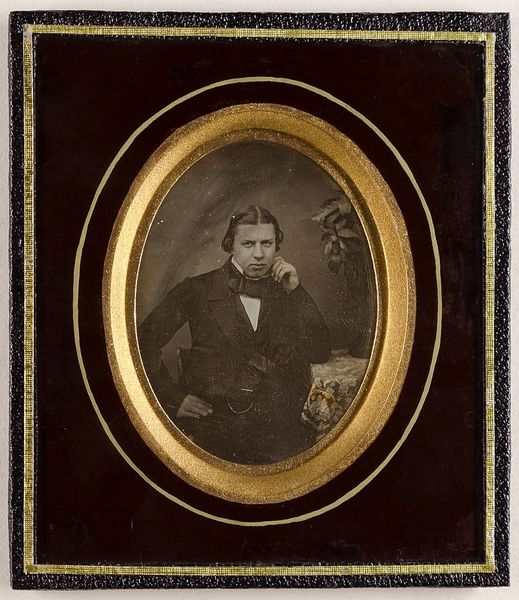
Titel: Unbekannter Mann
Standort: Hamburg
Institution: Museum für Kunst und Gewerbe Hamburg
Schlagwörter: mann, gesten, portrait, figur, foto, fotografie, photographie, photo, lichtbild, daguerreotypie, bildwerke, angewandte und bildende kunst, hessische systematik, porträt, armhaltungen, porträtfotografie, porträtphotographie, hüftbild